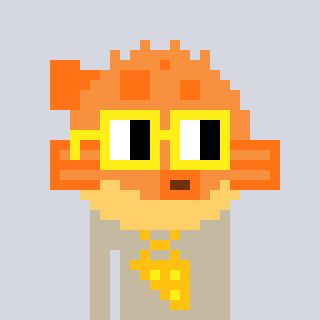
a pixel art character with square yellow glasses, a pufferfish-shaped head and a bege-colored body on a cool background